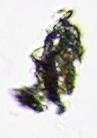
Label: Detritus